高三 · 度量几何学
16. 如图, 已知 $A B$ 为半圆 $O$ 的直径, 直线 $M N$ 切半圆于点 $C, A D \perp M N$ 于点 $D, B E \perp M N$ 于点 $\mathrm{E}, \mathrm{BE}$ 交半圆于点 $\mathrm{F}, \mathrm{AD}=3 \mathrm{~cm}, \mathrm{BE}=7 \mathrm{~cm}$, 求 $\odot \mathrm{O}$ 的半径 $\mathrm{r}$.

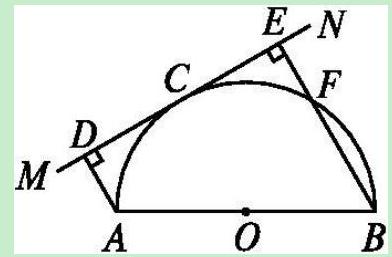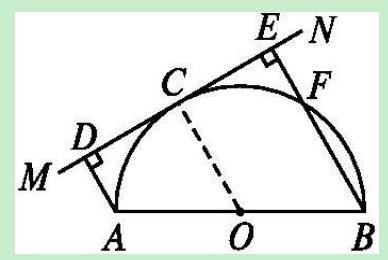
答案: 解: 如图,连接 OC.

$\because \mathrm{MN}$ 切半圆于点 $\mathrm{C}$,

$\therefore \mathrm{OC} \perp \mathrm{MN}$.

$\because \mathrm{AD} \perp \mathrm{MN}, \mathrm{BE} \perp \mathrm{MN}$,

$\therefore \mathrm{AD} / / \mathrm{OC} / / \mathrm{BE}$.

$\because \mathrm{OA}=\mathrm{OB}$

$\therefore \mathrm{CD}=\mathrm{CE}$.

$\therefore \mathrm{OC}=\frac{1}{2}(\mathrm{AD}+\mathrm{BE})=\frac{1}{2} \times(3+7)=5(\mathrm{~cm})$.

$\therefore \odot \mathrm{O}$ 的半径为 $5 \mathrm{~cm}$.
解析: : 分析: 本题主要考查了圆的切线的性质及判定定理, 解决问题的关键是根据圆的切线的性质及判定定理结合所给条件构造辅助线计算即可